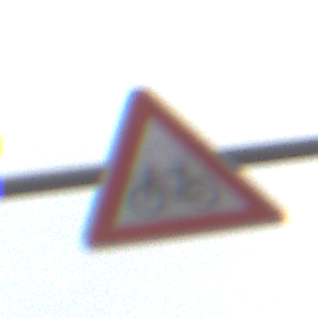
Verkehrszeichen: RadverkehrRechts
Umgebung: Outdoor, Nature
Tageszeit: Midday
Wetter: Overcast
Licht: Natural
Jahreszeit: NotSpecified
Kontrast: LowContrast